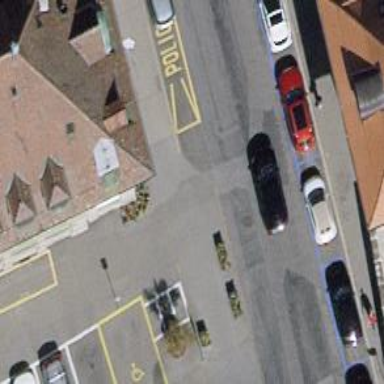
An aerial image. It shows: Asphalt parking aisle off service road.